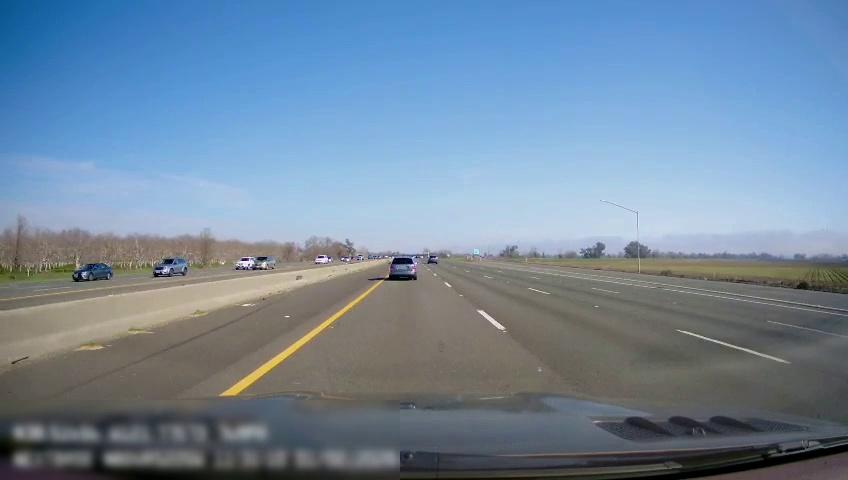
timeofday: Day
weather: Sunny
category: Drivable Space
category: Drivable Space
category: Vehicles | SUV
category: Vehicles | SUV
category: Vehicles | SUV
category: Vehicles | SUV
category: Vehicles | SUV
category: Vehicles | SUV
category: Vehicles | SUV
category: Lanes | Current Lane
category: Lanes | Current Lane
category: Lanes | Alternate Lane
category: Lanes | Alternate Lane
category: Lanes | Alternate Lane
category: Lanes | Alternate Lane
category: Lanes | Opposite Lane
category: Lanes | Opposite Lane